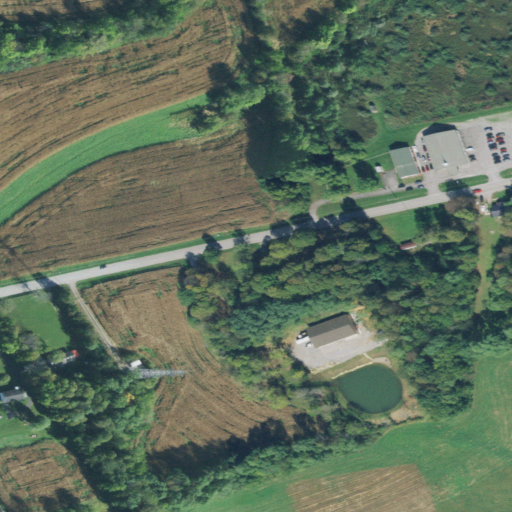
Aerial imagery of ridge(s) in Ohio named Pea Ridge containing deciduous forest, pasture, cultivated crops, open development, low intensity development, mixed forest, high intensity development, and medium intensity development